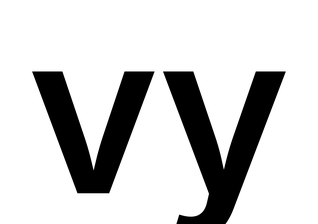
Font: Inter_SemiBold